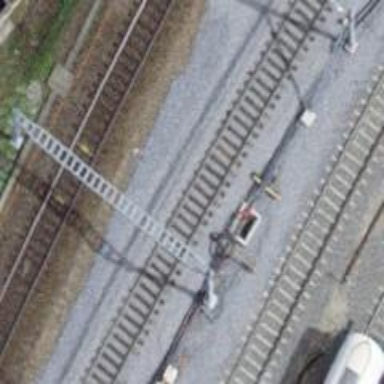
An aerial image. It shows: Railway switch.